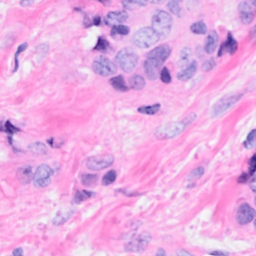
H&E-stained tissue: Breast